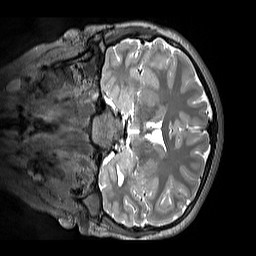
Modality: T2w
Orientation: coronal
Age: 12
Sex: male
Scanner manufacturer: siemens
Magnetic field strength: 3 T
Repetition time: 3.2 s
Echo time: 0.408 s